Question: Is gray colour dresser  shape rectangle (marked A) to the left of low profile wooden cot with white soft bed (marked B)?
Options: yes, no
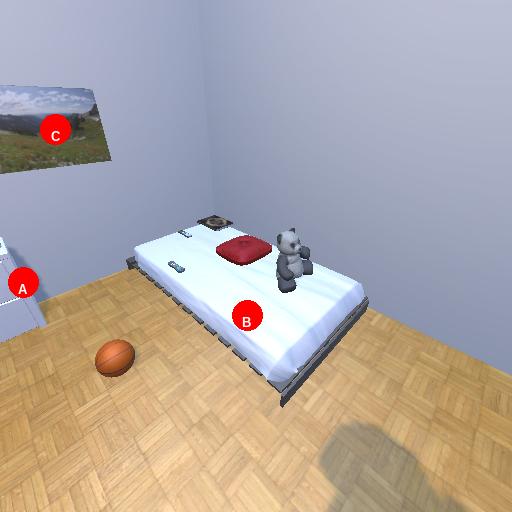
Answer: yes